Question: I am struggling with arrays in google scripts.
Let's say I have range: "A1:B4".
|Column A|column B|
|name1 |value1|
|name1 |value2|
|name2 |value3|
|name2 |value4|
'''
var ss = SpreadsheetApp.getActiveSpreadsheet().getSheetByName("Arkusz1");
var range = ss.getRange("A1:B4").getValues();
var array = [[]];
'''
So, I have to do an array that would look like this:
'''
array[0] = name1
array[0][0] = value1
array[0][1] = value2
array[1] = name2
array[1][0] = value3
array[1][1] = value4
'''
I made this
'''
for(var i = 0; i < range.length; i++)
{
array[i] = range [i][0];
for(var j = 0; j < range[i].length; j++)
{
array[i][j] = range[i][j];
}
}
'''
And I am getting on the second dimension I am getting first chars from the first dimension and I cannot change the value after it, e.g. Instead of on:
'''
array[0][0]
'''
I have only (the first letter from name1)
I will appreciate any idea.
@EDIT

Ok, thank You all for answers but it is not it (or I am too stupid to understand). I have this table, what I need to do is make one array where is 'array[0]', is 'array[1]' etc and every value in B is unique date ( 'array[0][0]' -> one date for , 'array[0][1]' different day but still for and then, in the third dimension summed up all values from column C but with depends on same date. I hope it is clear enough.
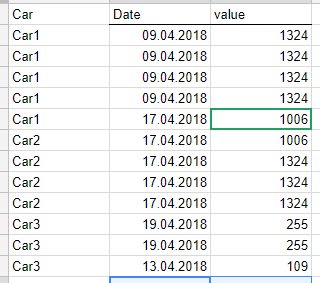
Answer: Your issue is that a "2D" Javascript array (i.e. an array in Google Apps Script) has no values in the first dimension. The first dimension is simply the row of data you are working on, in the form of an array of values. All data is in this inner array:
'''
var arr = sheet.getDataRange().getValues();
for (var r = 0, numRows = arr.length; r < numRows; ++r) {
// This will log an Array, e.g. [Car1, timestamp, 1324], in a single line.
Logger.log(arr[r]);
// This loop over the inner array will log Car1, then timestamp, then 1323, each on its own line.
for (var c = 0, numCols = arr[0].length; c < numCols; ++c)
Logger.log(arr[r][c]);
}
'''
Your (rather unclear) intended use seems to be solved most easily by using an 'Object', rather than an 'Array'. An 'Object' can have user-defined properties, which can themself contain properties. For instance, perhaps you want to assemble an 'Object' that maps out all the different cars you have, and then for each car, you want to know which dates they were driven on, and how many miles were driven for each date. Constructing such an 'Object' would look like this:
'''
// Create an empty Javascript Object and read data from the sheet.
var carHistory = {}, data = sheet.getDataRange().getValues();
// Remove the header row from the data array.
var headers = data.splice(0, 1)[0];
// Determine the appropriate columns needed.
var carIndex = headers.indexOf("carId");
var dayIndex = headers.indexOf("Date Driven");
var milesIndex = headers.indexOf("Miles");
// Build the object by parsing all rows of data.
for (var r = 0; r < data.length; ++r) {
var row = data[r], id = row[carIndex];
// If this car has not been seen, add it, and initialize its properties.
if (!carHistory[id]) carHistory[id] = {"total miles": 0, days: {}};
// If this day has not been seen, add it.
var drivenOn = row[dayIndex];
/* Assumption: stored a string of the date that does not
parse into a Date object (like a timestamp would) */
if (!carHistory[id].days[drivenOn]) carHistory[id].days[drivenOn] = 0;
// Increment the total and the daily miles.
var miles = row[milesIndex];
carHistory[id]["total miles"] += miles;
carHistory[id].days[drivenOn] += miles;
}
// Log the report:
for (var car in carHistory) {
Logger.log("%s drove %s total miles", car, carHistory[car]["total miles"]);
for (var day in carHistory[car].days)
Logger.log("%s drove %s on day %s", car, carHistory[car].days[day], day);
}
'''
You should read more about objects in your preferred Javascript Developer Reference. <URL>.